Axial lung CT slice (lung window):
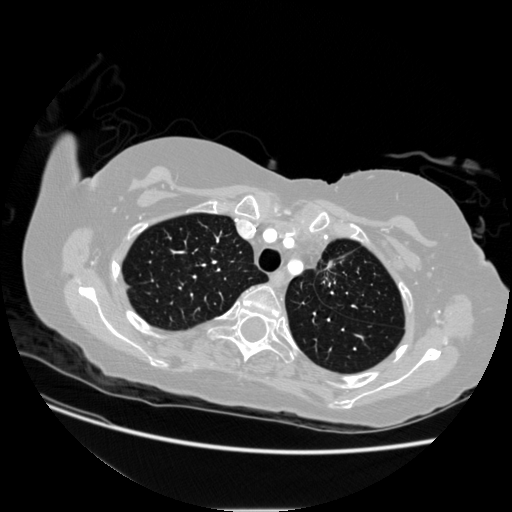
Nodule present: no